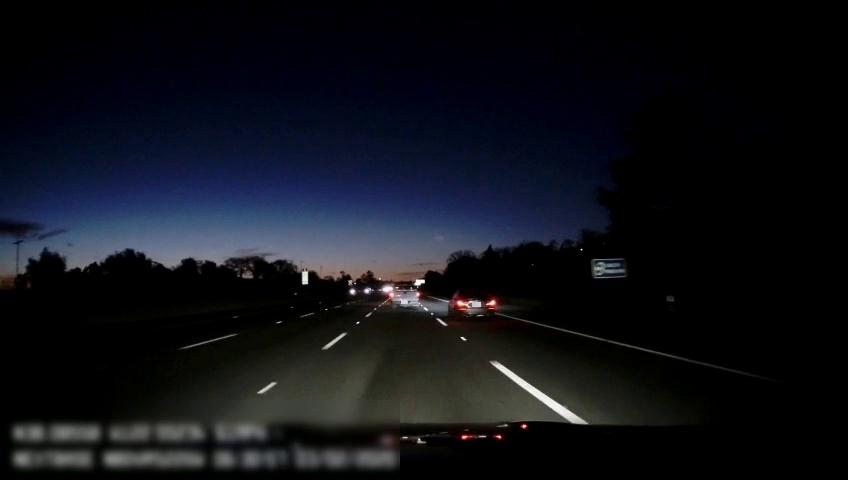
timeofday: Night
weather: Other
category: Drivable Space
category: Vehicles | Truck
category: Vehicles | Car
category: Lanes | Alternate Lane
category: Lanes | Alternate Lane
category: Lanes | Alternate Lane
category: Lanes | Alternate Lane
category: Traffic | Signs